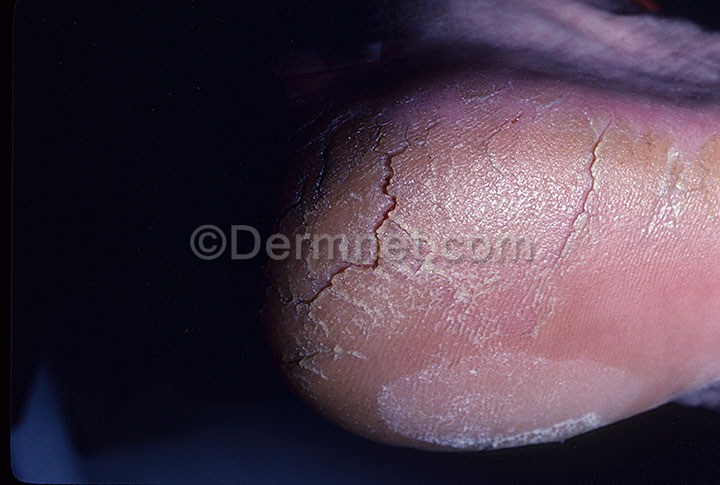
Disease: Psoriasis pictures Lichen Planus and related diseases